Question: '''
Private Sub Arr(ByVal arrRad() As RadioButton, ByVal arrLbl() As Label)
Dim result As Integer = 0
Dim temp As Integer = 0
'arrRad is my control array Radiobutton, arrLbl is my control array Label
'I have 15 Radiobutton and 3 Label
For i As Integer = 0 To arrRad.Length - 1 Step 5
If arrRad(i).Checked = True Then
temp = arrRad(i).Text.Substring(0, 1)
ElseIf arrRad(i + 1).Checked = True Then
temp = arrRad(i + 1).Text.Substring(0, 1)
ElseIf arrRad(i + 2).Checked = True Then
temp = arrRad(i + 2).Text.Substring(0, 1)
ElseIf arrRad(i + 3).Checked = True Then
temp = arrRad(i + 3).Text.Substring(0, 1)
ElseIf arrRad(i + 4).Checked = True Then
temp = arrRad(i + 4).Text.Substring(0, 1)
Else
temp = 0
End If
result += temp
Next
txtKetQua.Text = result.ToString()
End Sub
'''
I want to show 'lblError' if that row radiobutton is unchecked, but I don't know how to show it
P/s: Sorry for my bad English

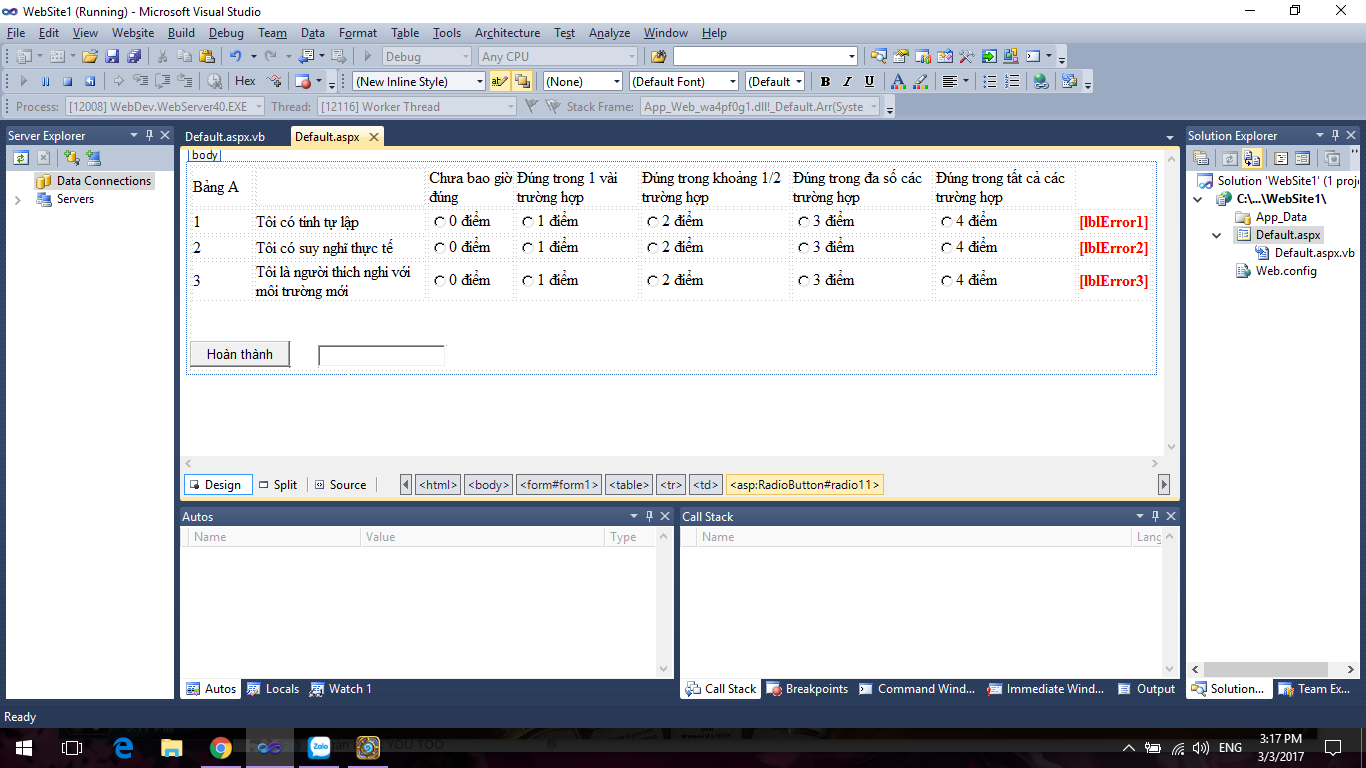
Answer: You can do it in a very shorter way using LInQ Extension '.Any()':
'''
lblError.Visible = Not arrRad.Any(Function(rb) rb.Ckecked)
'''